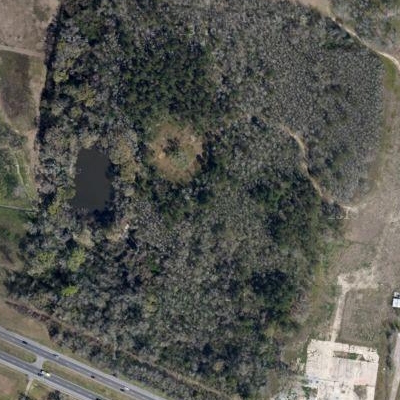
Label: Forest